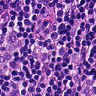
Metastatic tissue present: yes